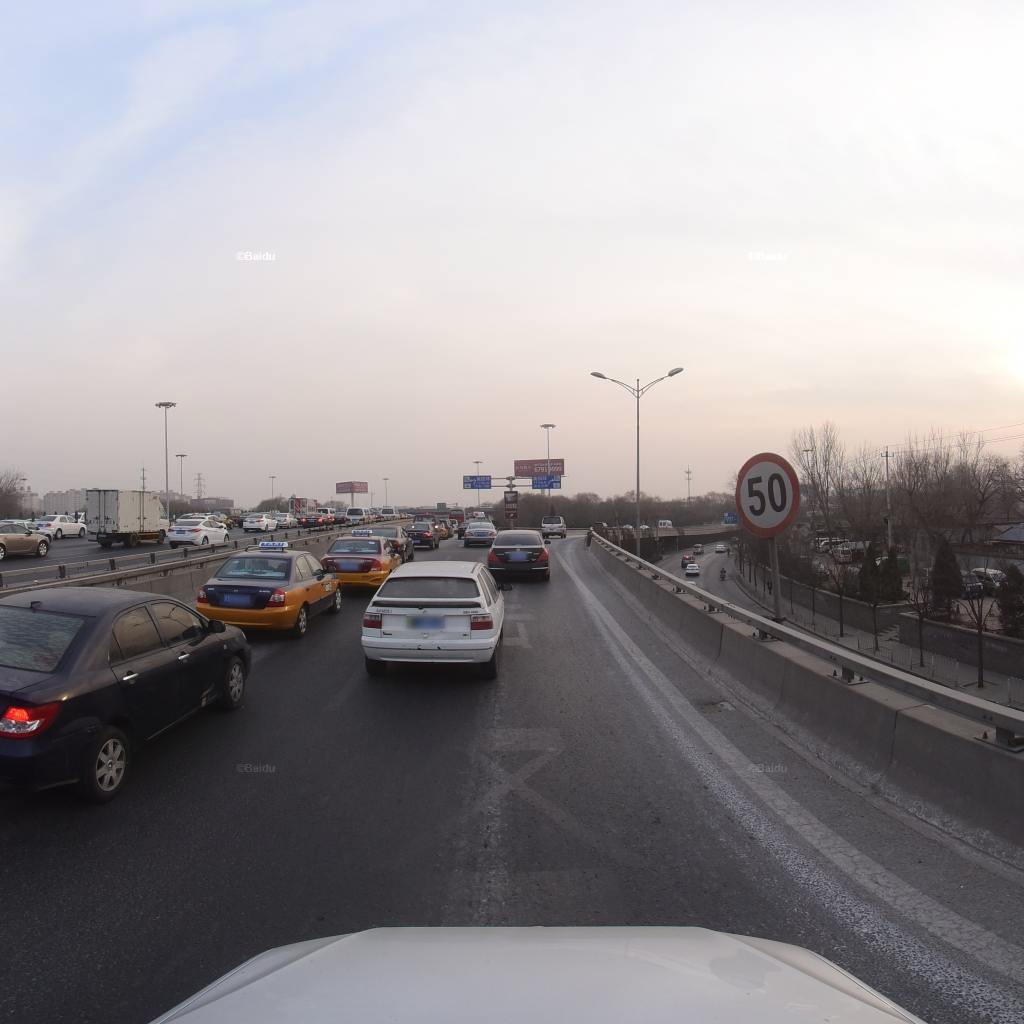
Region: Fengtai
Road damage annotations: pothole